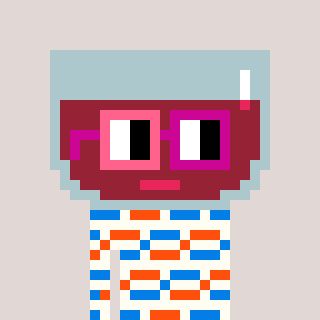
a pixel art character with square pink and red glasses, a wine-shaped head and a grayscale-colored body on a warm background